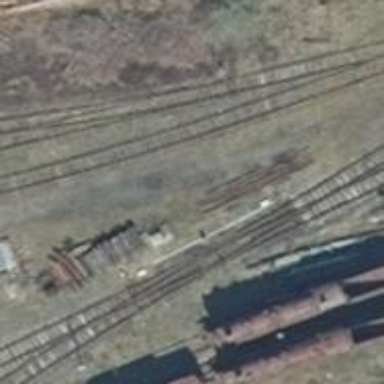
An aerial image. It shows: Railway switch.